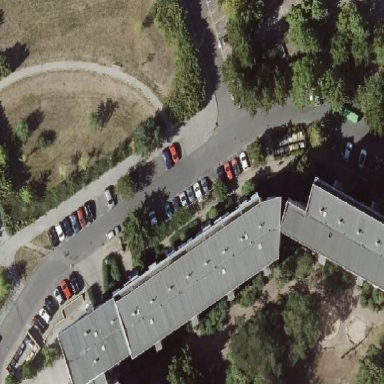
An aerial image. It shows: Street side parking area.